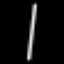
Label: line